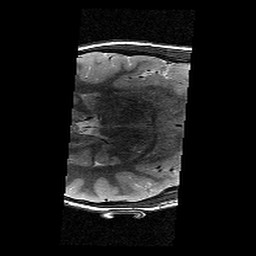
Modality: T2w
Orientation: axial
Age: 10
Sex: male
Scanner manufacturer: siemens
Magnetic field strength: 3 T
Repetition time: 9.23 s
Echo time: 0.067 s